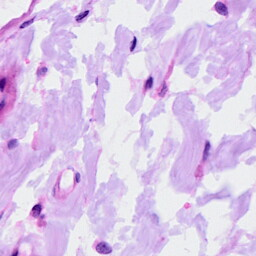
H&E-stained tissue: Ovarian